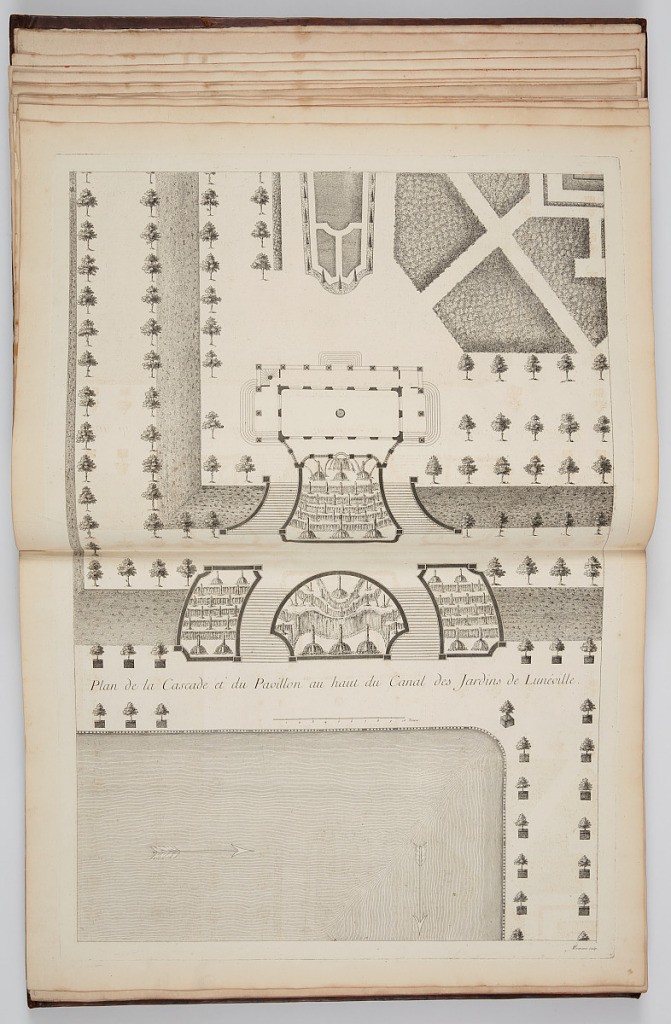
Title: Plan de la Cascade et du Pavillon au haut du Canal des Jardins de Lunéville.
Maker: Emmanuel Héré de Corny, French, 1705–1763
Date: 1753
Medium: Engraving on laid paper
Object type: Bound print
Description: Plan of cascading fountains set among pathways lines with trees; at lower left is the canal.